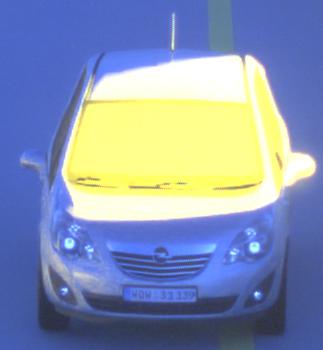
Make: Opel
Model: Meriva 1.4
Detailed model: Meriva (B)
Model produced from: 2010/05
Model produced until: 2013/11
Doors: 5
Color: white
Road condition: dry road
Daytime: sunrise or sunset
Contrast: high contrast